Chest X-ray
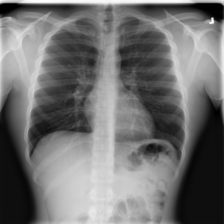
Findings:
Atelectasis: negative
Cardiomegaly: negative
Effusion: negative
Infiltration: positive
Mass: negative
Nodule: negative
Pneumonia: negative
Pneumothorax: negative
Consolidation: negative
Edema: negative
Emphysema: negative
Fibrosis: negative
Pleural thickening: negative
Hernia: negative